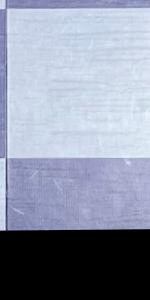
Label: Empty